Question: I am doing an exercise on using UNIX System commands and I am trying to read two files from the start character-by-character. When characters differ program should print the remaining characters from both files and the position where characters started to differ.
Ex. ex1.txt has "My name is Carl" and ex2.txt has "My name is John".
Program prints "Carl" for ex1 and "John" for ex2.
My program does the reading and position information but I have problems with initializing the read buffers and comparing them.
I am initializing two one sized char arrays but when I use read method variable 'buf2' gets both of the files characters at current position. This implicates that 'buf' and 'buf2' point to same memory. Should I allocate memory dynamically for my char arrays or is there any other way to do this?
Moreso: How can 'buf2' contain two characters if it's size is only 1?
'''
#include <stdio.h>
#include <stdlib.h>
#include <sys/types.h>
#include <sys/stat.h>
#include <fcntl.h>
#include <unistd.h>
#include <string.h>
#define B_SIZE 1
void err_exit(char *msg) {
perror(msg);
exit(EXIT_FAILURE);
}
int main (int argc, char** argv) {
int file, file2, size, size2;
char buf[B_SIZE], buf2[B_SIZE];
off_t pos, pos2;
if (argc != 3) err_exit("Enter two files as arguments");
if ((file = open(argv[1], O_RDONLY)) == -1) err_exit("Cant open file 1");
if ((file2 = open(argv[2], O_RDONLY)) == -1) err_exit("Cant open file 2");
size = lseek(file, B_SIZE, SEEK_END);
size2 = lseek(file2, B_SIZE, SEEK_END);
pos = lseek(file, 0, SEEK_SET);
pos2 = lseek(file2, 0, SEEK_SET);
printf("
POS: %d, %d SIZE: %d, %d
", pos, pos2, size, size2);
pread(file, &buf, B_SIZE, pos);
pread(file2, &buf2, B_SIZE, pos2);
while( ((pos = lseek(file, B_SIZE, SEEK_CUR)) < size)
&& ((pos2 = lseek(file2, B_SIZE, SEEK_CUR)) < size2) )
{
printf("Searching first different char: POS: %d
Char: %s, %s
", pos, buf, buf2);
printf("Is buf same as buf2: %d
", (strcmp(buf, buf2)));
pread(file, &buf, B_SIZE, pos);
pread(file2, &buf2, B_SIZE, pos2);
}
if ((size == size2) && (pos == pos2)){
printf("Files are the same
");
} else {
printf("
Not same anymore. POS: %d
", pos);
printf("Print file 1 starting from this position
");
while( ((pos = lseek(file, B_SIZE, SEEK_CUR)) < size) ){
pread(file, &buf, B_SIZE, pos);
printf("%s", buf);
}
printf("
Print file 2 starting from this position
");
while( ((pos2 = lseek(file2, B_SIZE, SEEK_CUR)) < size2) ){
pread(file2, &buf, B_SIZE, pos2);
printf("%s", buf);
}
}
close(file);
close(file2);
return 0;
}
'''
Example of input:

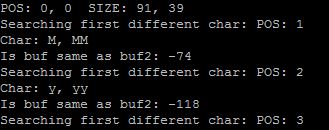
Answer: You are violating the string concept.
Example:
'''
strcmp(buf, buf2)
'''
A string be zero-terminated. If you pass a 'char*' to a function expecting a string, you make sure that it points to a zero-terminated string.
The size of your buffers are only 1 so there is no room for a zero-termination. Consequently you do illegal function calls and have undefined behavior.
You could try this:
'''
char buf[B_SIZE+1], buf2[B_SIZE+1];
buf[B_SIZE] = '';
buf2[B_SIZE] = '';
'''
but if you want to read char-by-char why not read into char variables. Chars can be compared using '==' which is much faster and simpler than 'strcmp'